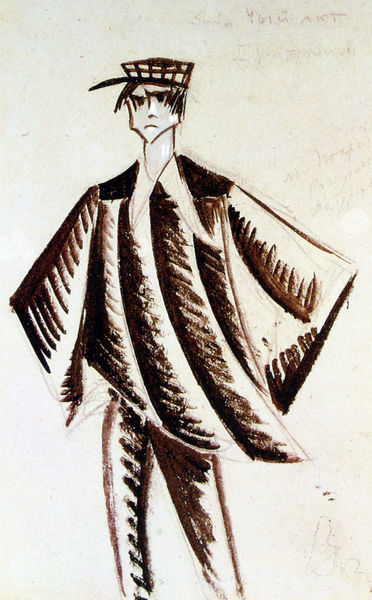
Titel: Das Erbe von Garland
Künstler: Sergej Eisenstein
Standort: Moskau
Institution: Bachruschin-Museum
Schlagwörter: mann, umhang, braun, hut, kreide, schwarz, skizze, zeichnung, mode, hose, jacke, kappe, mütze, falten, kragen, mantel, kinn, studie, junge, striche, tusche, kohle, entwurf, kohlezeichnung, magazin, schirmmütze, cape, zeichnugn, windschief, fashion, poncho, modezeichnung, graphics